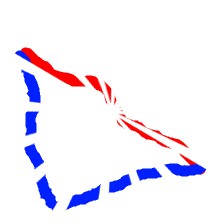
Shape: triangle